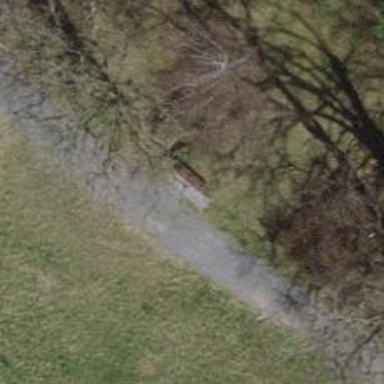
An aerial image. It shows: Brown bench.